Field crop: maize
Growth stage: 2
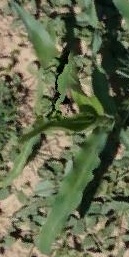
Species: maize